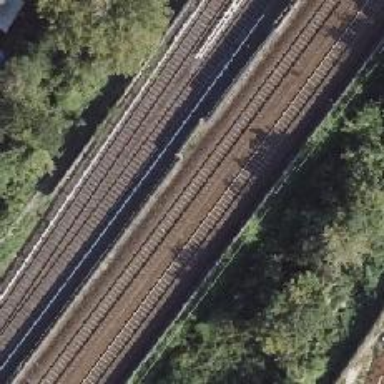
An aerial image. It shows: Railway with electrified contact lines.